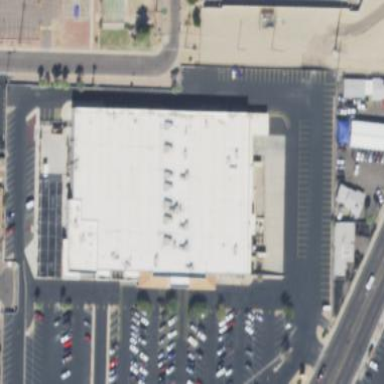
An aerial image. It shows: Retail building housing supermarket.